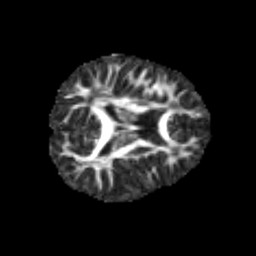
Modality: FA
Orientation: axial
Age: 8
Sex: male
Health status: healthy